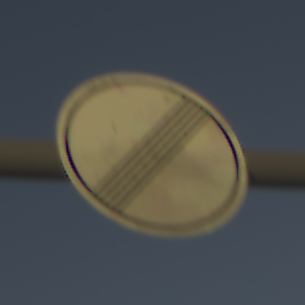
Verkehrszeichen: EndeSaemtlicherBegrenzungen
Umgebung: Outdoor, Nature
Tageszeit: SunriseSunset
Wetter: Clear
Licht: Natural
Jahreszeit: NotSpecified
Kontrast: LowContrast